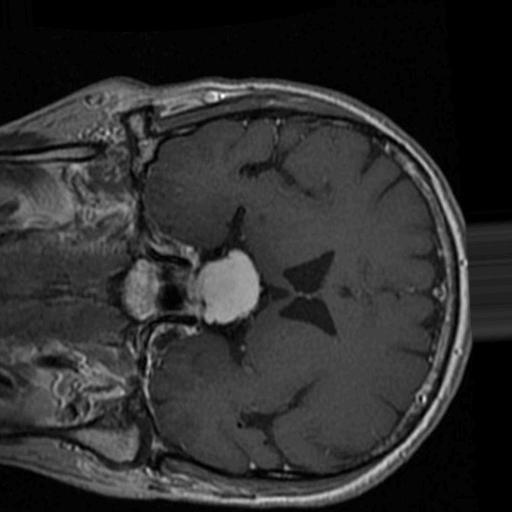
Label: brain_menin